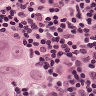
Metastatic tissue present: yes